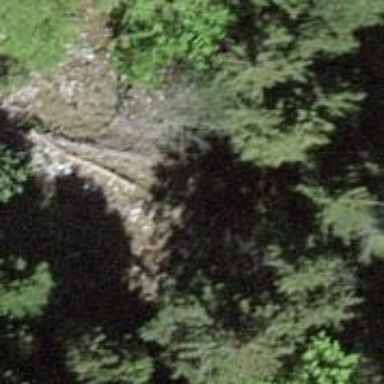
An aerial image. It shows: Cliff in nature.